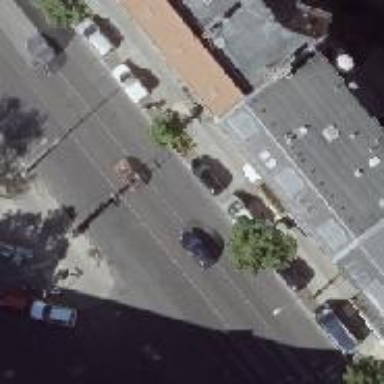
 with the left sidewalk surface made of sett."